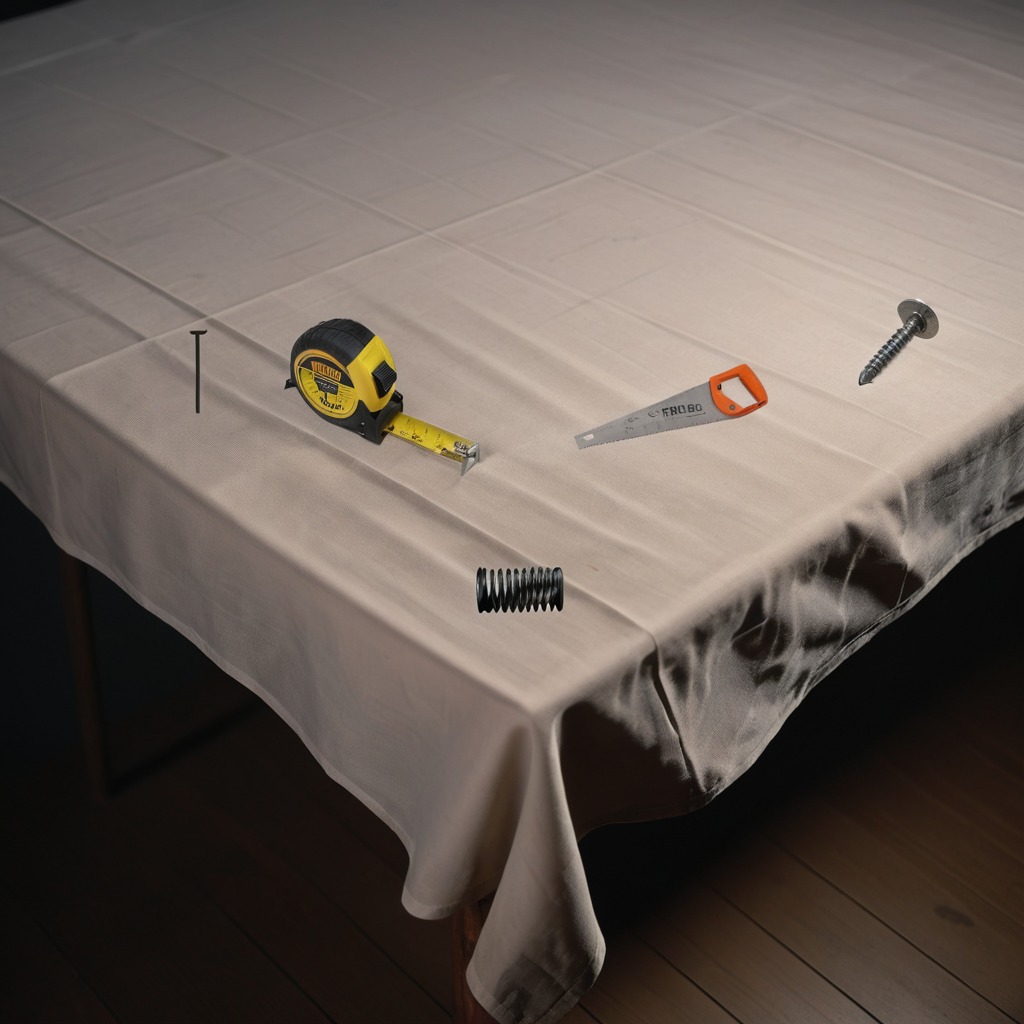
A measuring tape, an iron nail, a coiled metal spring, and a handheld metal saw are lying on a wooden table.